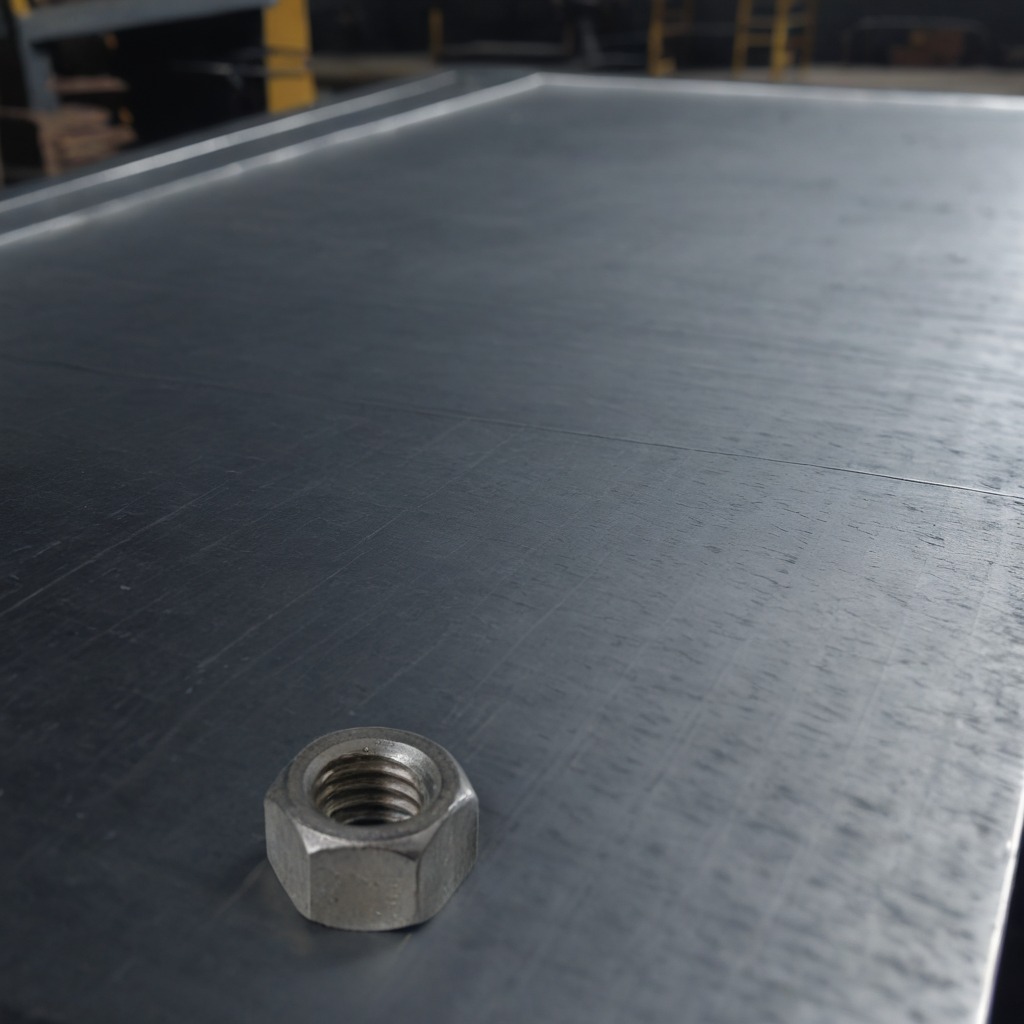
A metal nut is lying on a cold steel table in a mining workshop gritty textures.